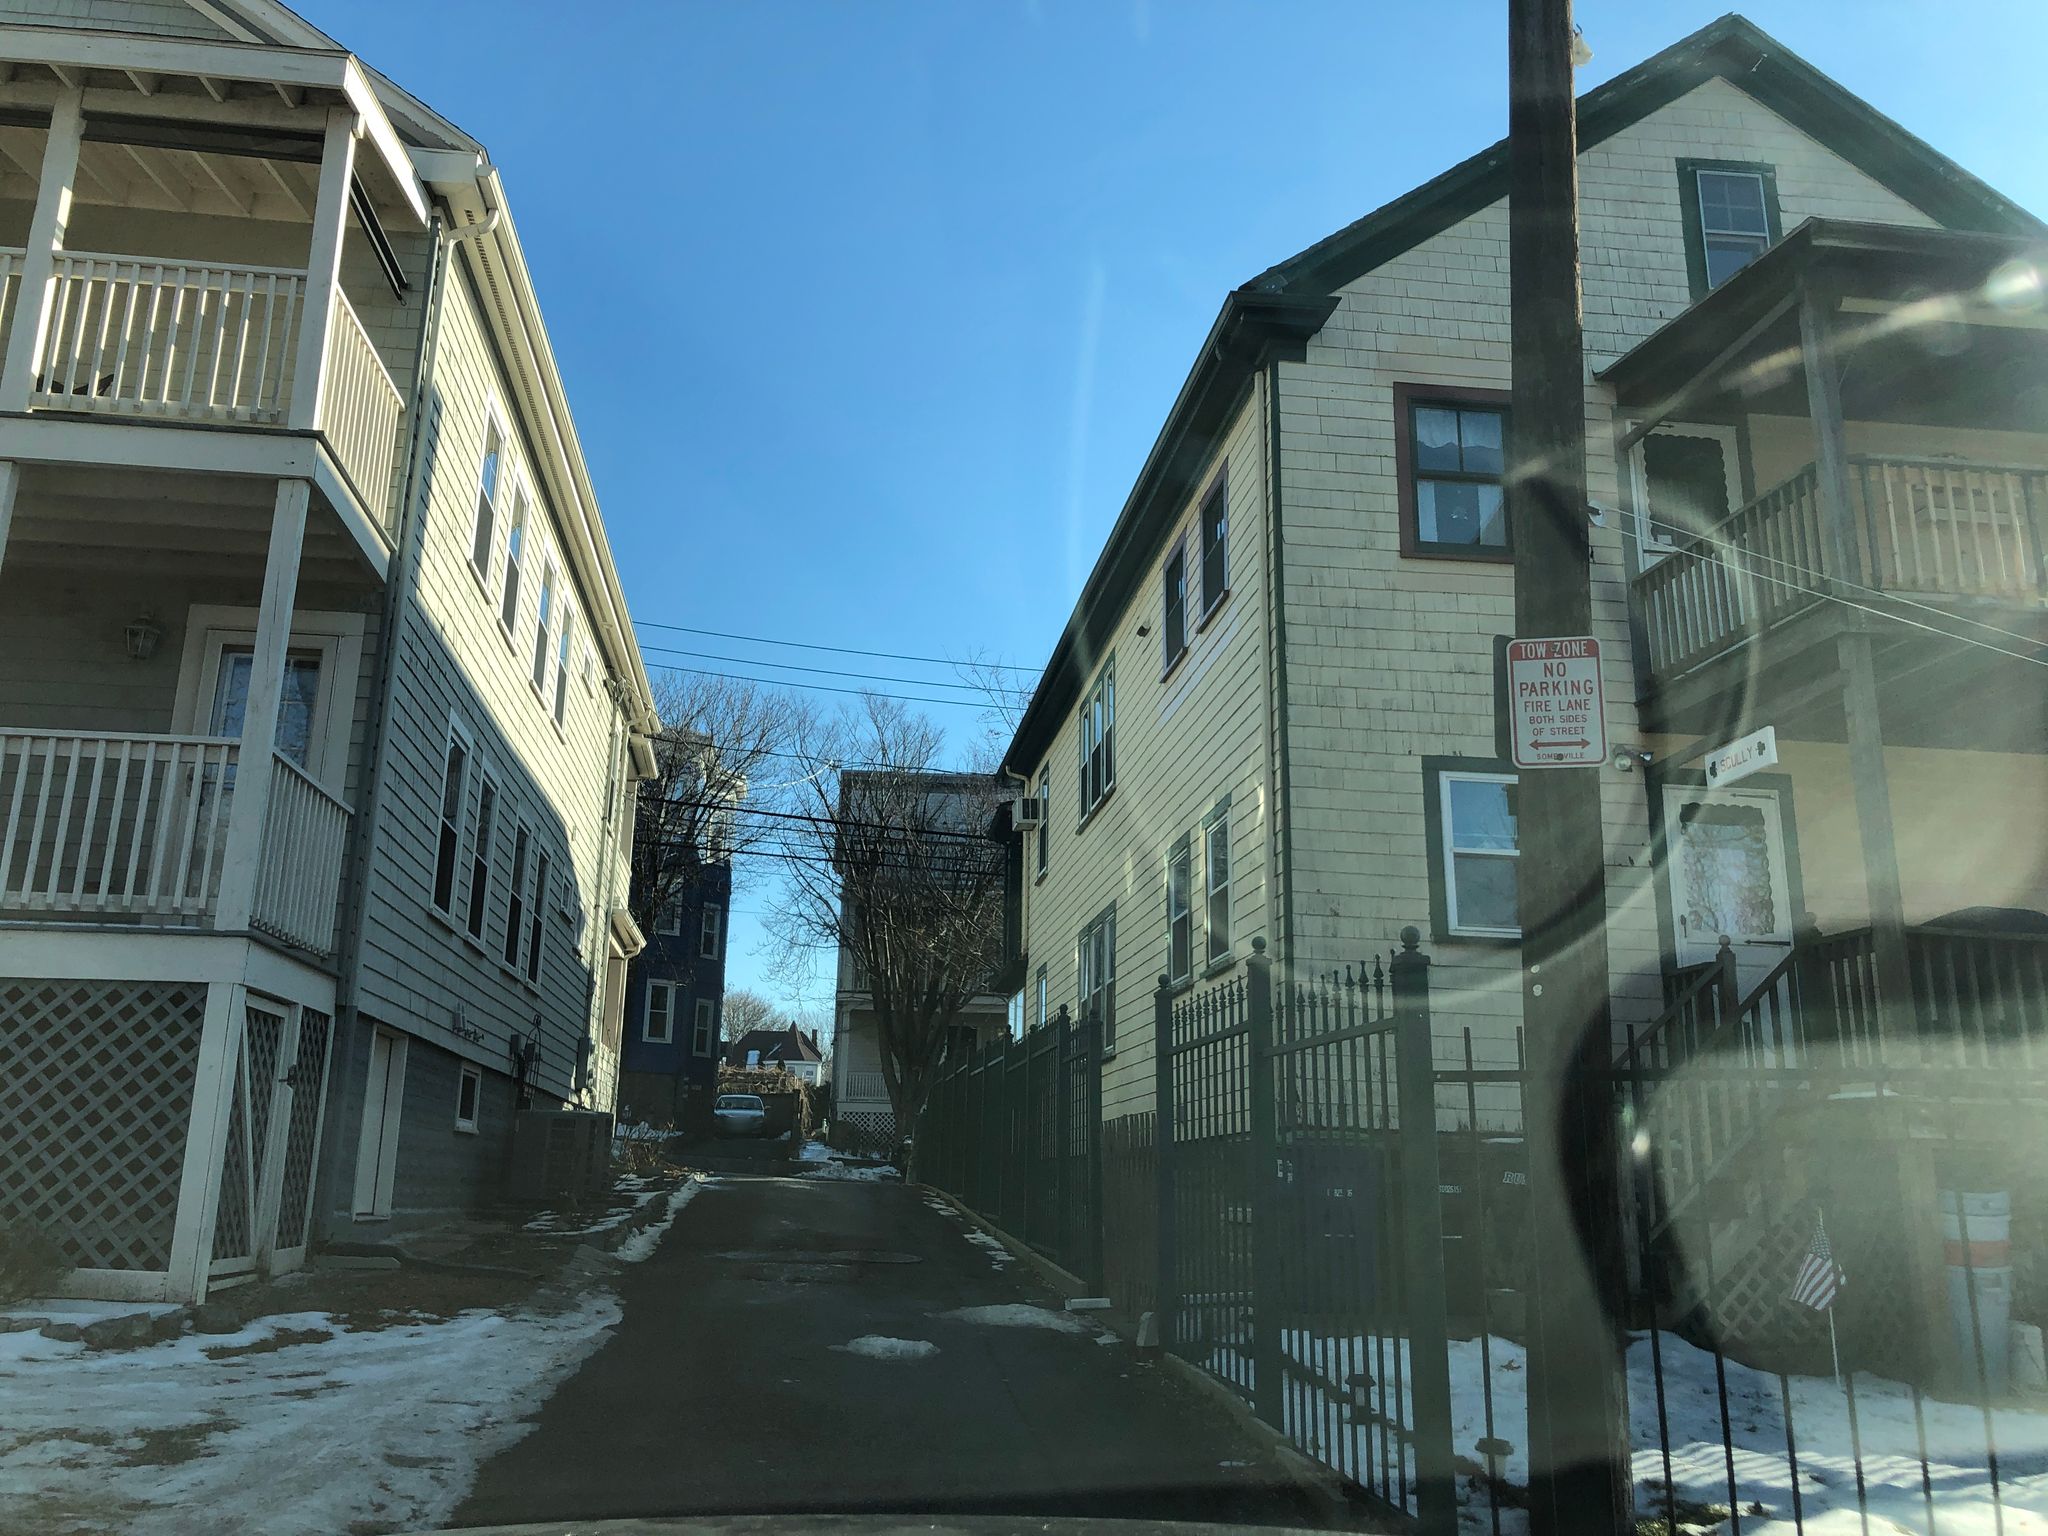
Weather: snowy
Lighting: day
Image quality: good
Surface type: railway
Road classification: residential
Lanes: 1
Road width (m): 9.1
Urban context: urban centre
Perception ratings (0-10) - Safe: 6.14, Lively: 4.34, Beautiful: 3.37, Boring: 4.53, Depressing: 3.29, Wealthy: 3.37